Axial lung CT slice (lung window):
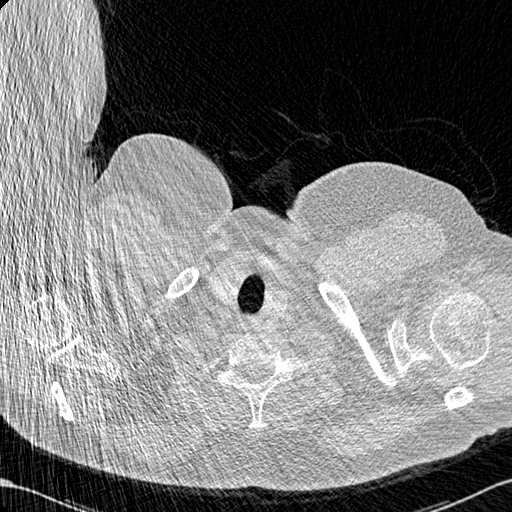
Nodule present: no